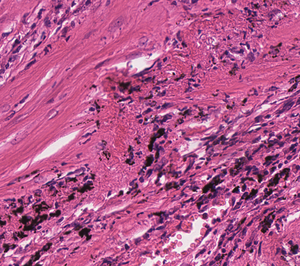
Tumor epithelial tissue: no
Tumor-associated stroma tissue: yes
Normal tissue: no